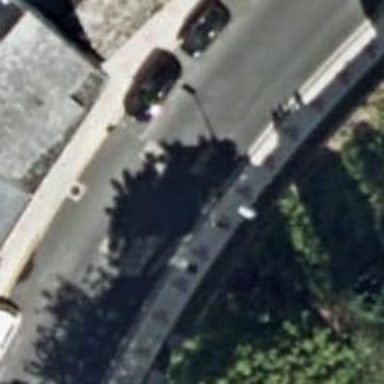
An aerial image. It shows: Residential road with asphalt surface. There are sidewalks on both sides of the road. The left parking lane is parallel.